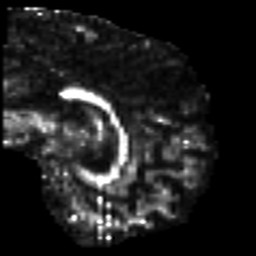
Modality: FA
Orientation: sagittal
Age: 32
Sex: male
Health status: ill
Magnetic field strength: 3 T
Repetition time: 8.4 s
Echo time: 0.0926 s